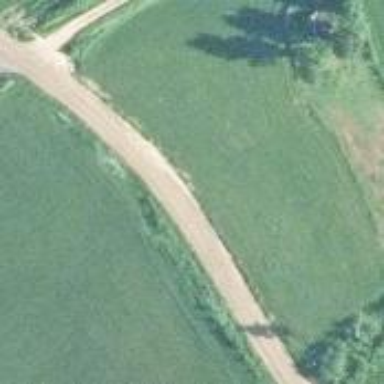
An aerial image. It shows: Tertiary road.